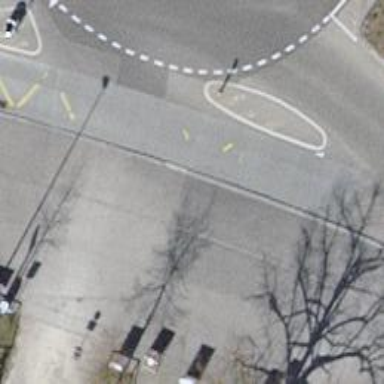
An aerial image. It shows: Unclassified road with separate sidewalk.